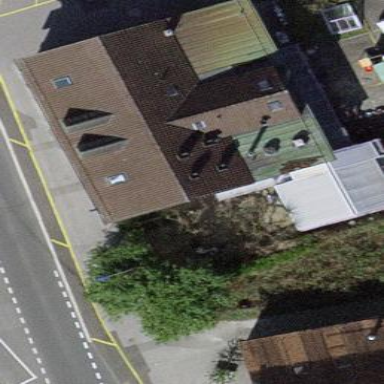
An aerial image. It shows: Commercial building.